Interaction volume radius: 5 \u00c5
Interaction volume height: 35 \u00c5
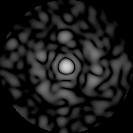
Disorder parameter: 0.7787